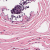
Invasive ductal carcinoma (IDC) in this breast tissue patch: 0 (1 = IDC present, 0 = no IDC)